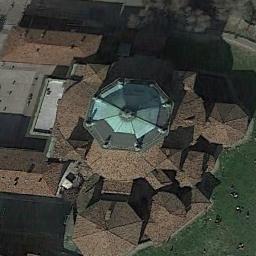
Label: church